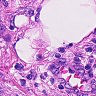
Metastatic tissue present: yes